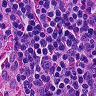
Metastatic tissue present: no